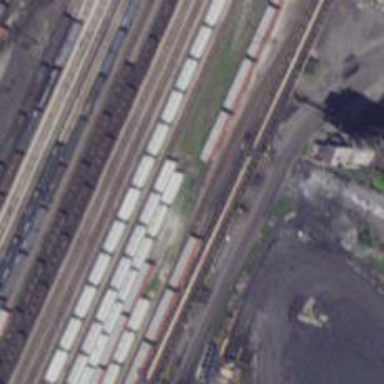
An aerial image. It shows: Railway yard in service.